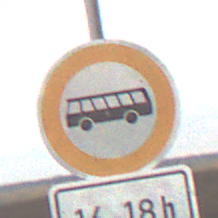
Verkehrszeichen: VerbotKraftomnibusse
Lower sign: ZeitangabenOhneBeschraenkungAufWochentage1
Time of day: MorningAfternoon
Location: Outdoor (Nature)
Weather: Overcast
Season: NotSpecified
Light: Natural